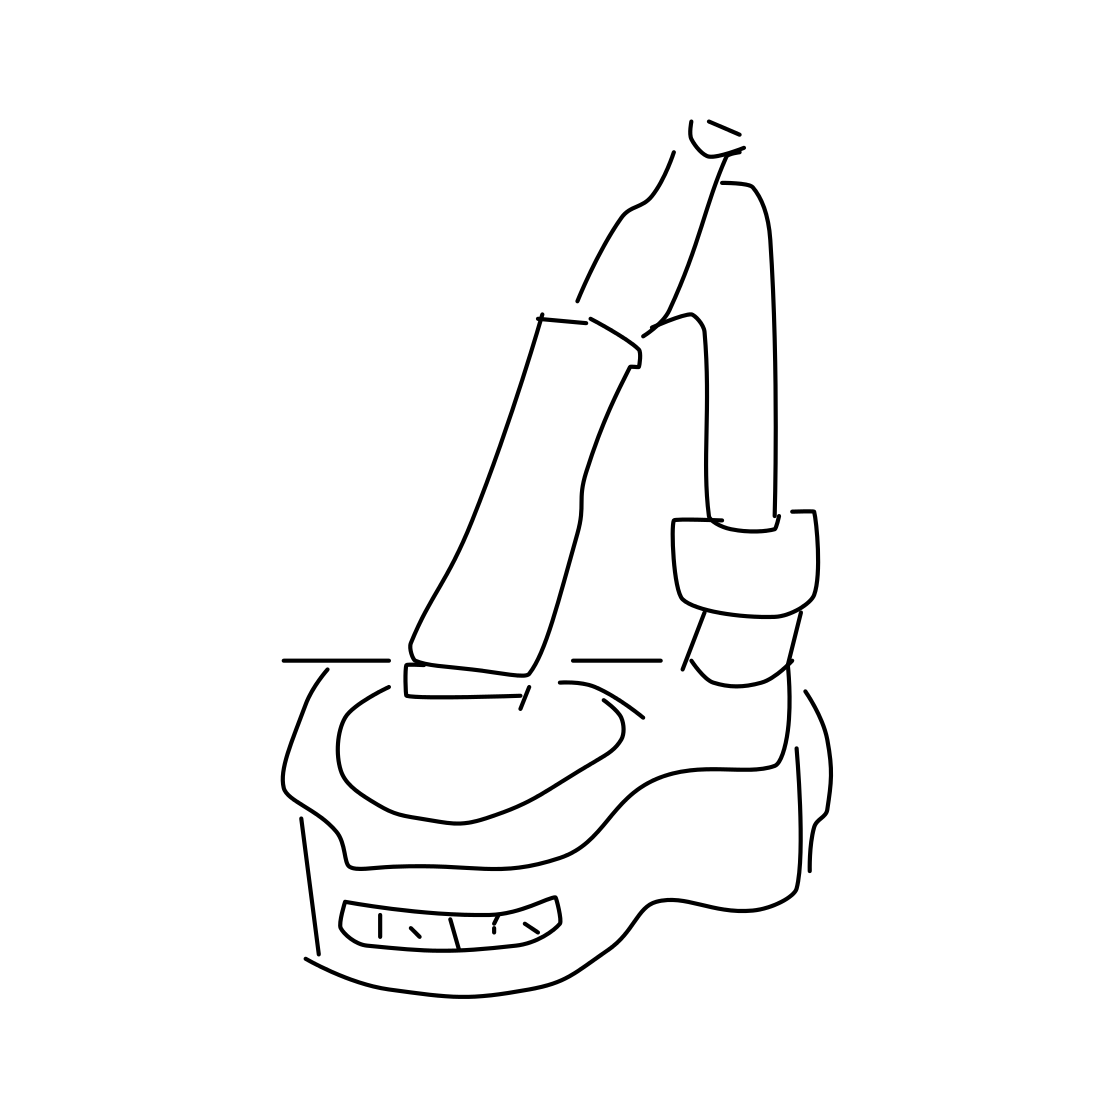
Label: microscope